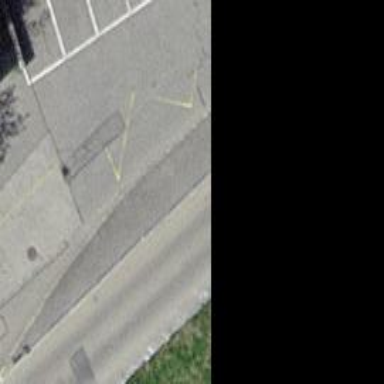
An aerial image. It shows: Traffic island along the road.